Interaction volume radius: 10 \u00c5
Interaction volume height: 30 \u00c5
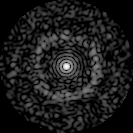
Disorder parameter: 0.8375